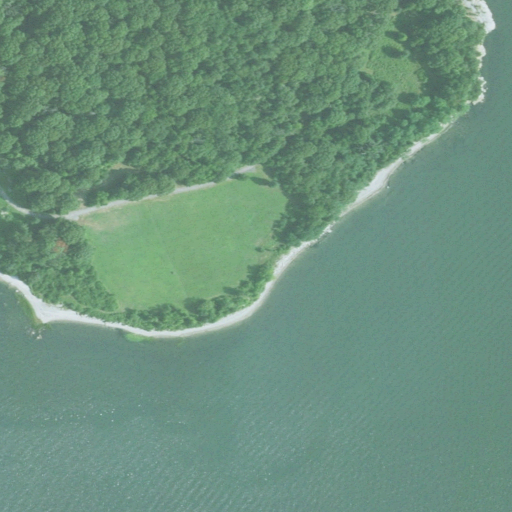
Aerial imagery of cape in Rhode Island named Mount Hope Point containing open water, mixed forest, herbaceous wetlands, deciduous forest, pasture, evergreen forest, and grassland